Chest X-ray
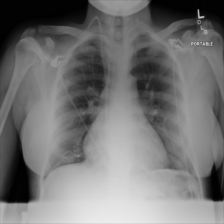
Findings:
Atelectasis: negative
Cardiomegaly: positive
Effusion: negative
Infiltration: negative
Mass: negative
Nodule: negative
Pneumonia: negative
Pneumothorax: negative
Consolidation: negative
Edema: negative
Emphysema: negative
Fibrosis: negative
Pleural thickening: negative
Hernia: negative